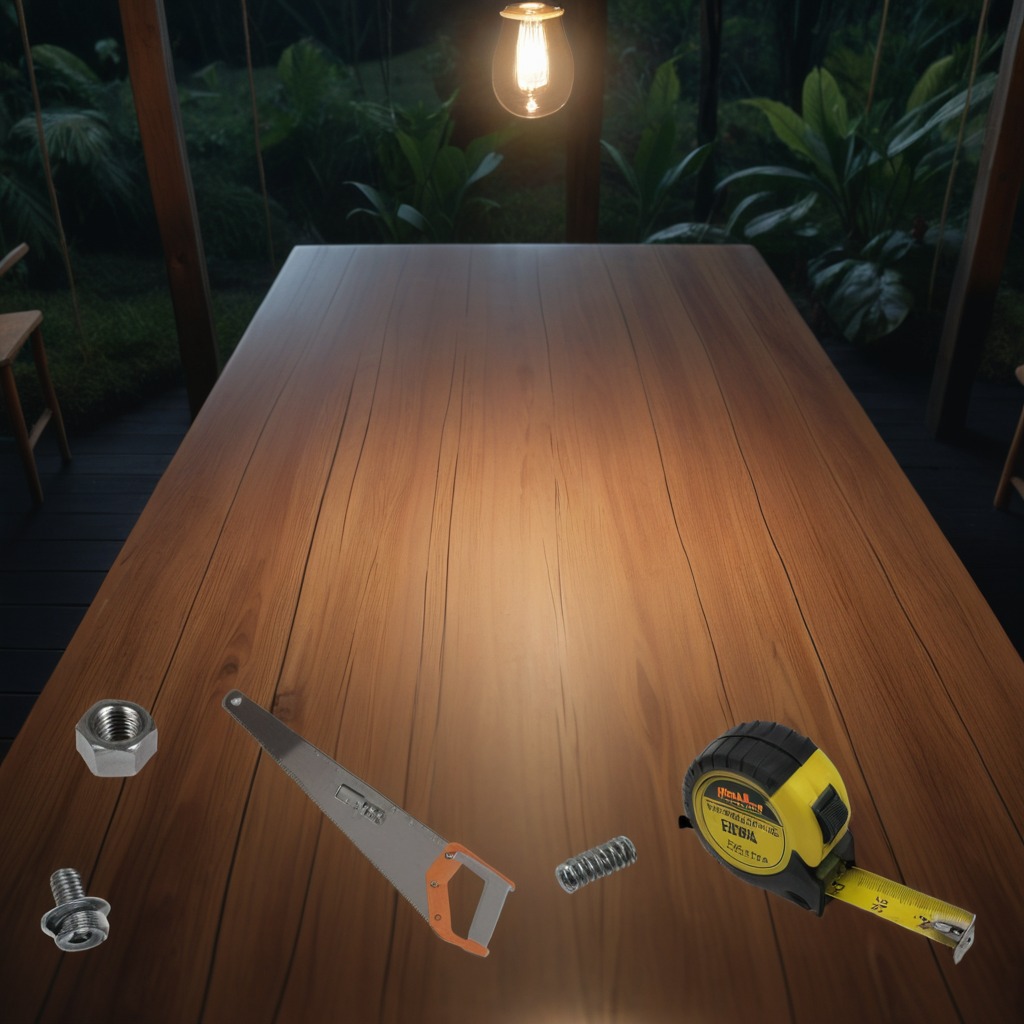
A measuring tape, a metal machine screw, a coiled metal spring, a handheld metal saw, and a metal nut are lying on the wooden table inside a jungle field workshop tent at night.